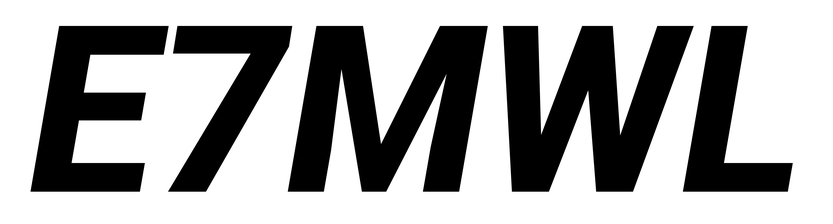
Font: Roboto-Italic_ExtraBold_Italic